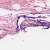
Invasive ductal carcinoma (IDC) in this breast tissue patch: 0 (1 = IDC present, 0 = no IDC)